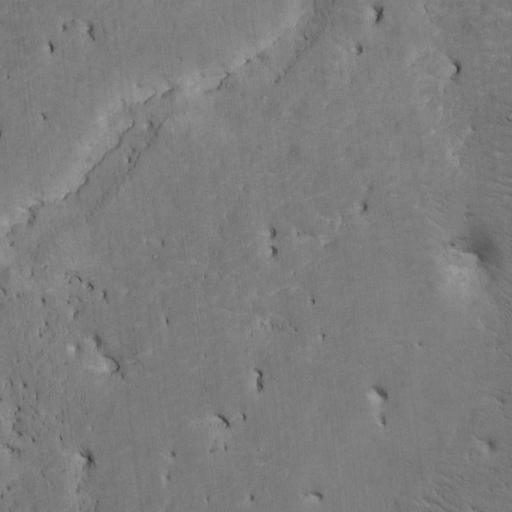
Classes present: Background